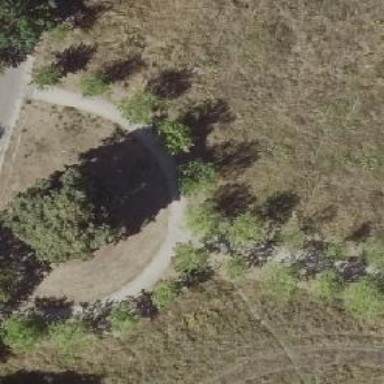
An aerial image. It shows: Concrete footway with excellent trail visibility.